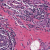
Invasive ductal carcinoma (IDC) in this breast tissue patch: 0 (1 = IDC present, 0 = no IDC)